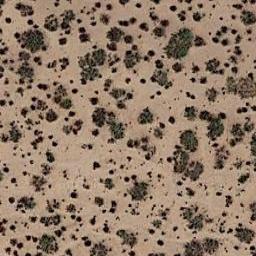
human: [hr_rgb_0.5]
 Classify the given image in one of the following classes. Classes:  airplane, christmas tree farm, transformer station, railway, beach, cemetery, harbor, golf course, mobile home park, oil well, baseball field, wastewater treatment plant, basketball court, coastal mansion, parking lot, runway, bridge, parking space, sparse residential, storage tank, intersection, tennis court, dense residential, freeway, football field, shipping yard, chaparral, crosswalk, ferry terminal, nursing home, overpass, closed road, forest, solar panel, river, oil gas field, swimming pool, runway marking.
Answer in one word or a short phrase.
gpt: chaparral